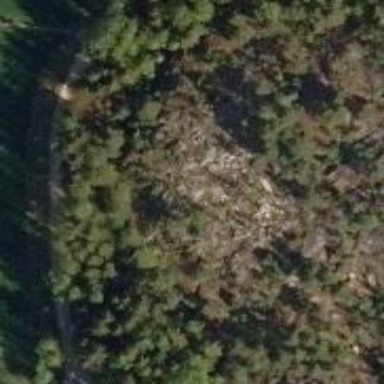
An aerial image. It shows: Cliff in nature.